Question: i'm having a little trouble positioning my components on the container which draws an image as background. why is this so? i want those four buttons aligned vertically somewhere at the right side of the frame. whatever layouting technique i use, the buttons' positions just appear to be unchanged.

here's my background image panel. is there anything in it responsible for this unchangeability of the components? does it lack something?
'''
static class bgImagePanel extends JPanel {
Image bgimage = null;
bgImagePanel(BorderLayout b) {
MediaTracker mt = new MediaTracker(this);
bgimage = Toolkit.getDefaultToolkit().getImage("bgimage1.jpg");
mt.addImage(bgimage, 0);
try {
mt.waitForAll();
} catch (InterruptedException e) {
}
}
@Override
protected void paintComponent(Graphics g) {
super.paintComponent(g);
int imwidth = bgimage.getWidth(null);
int imheight = bgimage.getHeight(null);
g.drawImage(bgimage, 1, 1, imwidth, imheight, null);
}
}
'''
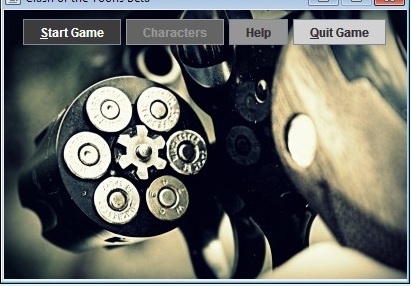
Answer: The problem seems to be you never override the default layout manager ('FlowLayout') in your 'bgImagePanel'. You should call 'super(b)' or 'setLayout(b)' in its constructor:
'''
public bgImagePanel(BorderLayout b) {
super(b);
MediaTracker mt = new MediaTracker(this);
bgimage = Toolkit.getDefaultToolkit().getImage("bgimage1.jpg");
mt.addImage(bgimage, 0);
try {
mt.waitForAll();
} catch (InterruptedException e) {}
}
'''